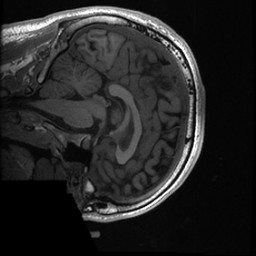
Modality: T1w
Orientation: sagittal
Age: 23
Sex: male